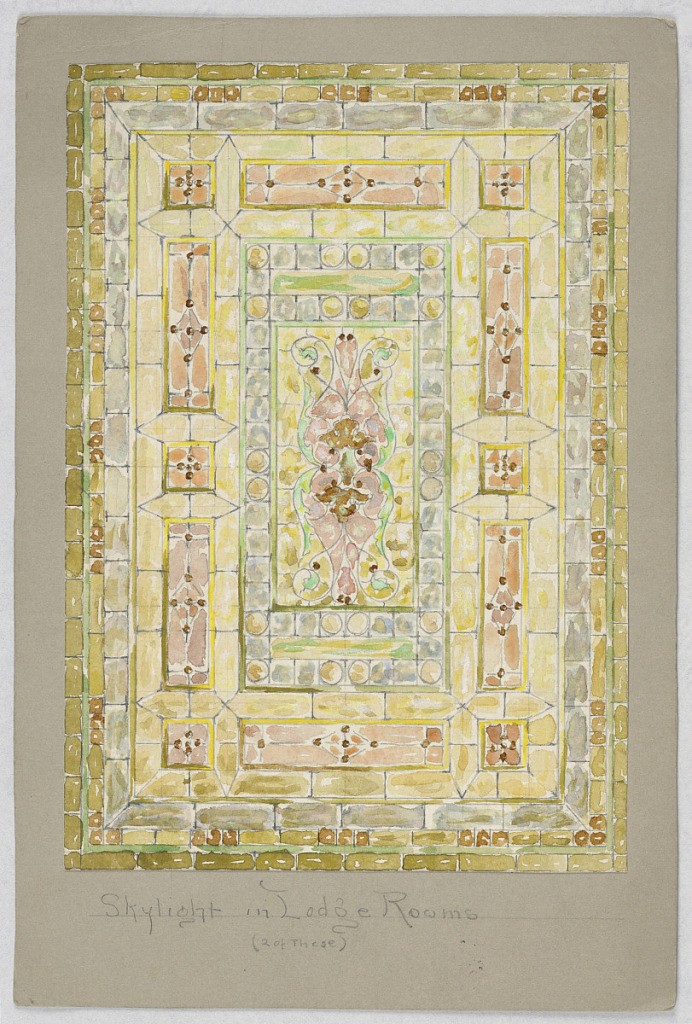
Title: Design for Stained Glass Window: Skylight in Lodge Rooms
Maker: Alice Cordelia Morse, American, 1863–1961
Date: late 19th century
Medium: Brush and wash, gouache, graphite on paper mounted on tan illustration board
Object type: Drawing
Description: Rectangular window of blue, yellow, and pink with central petals in pink.